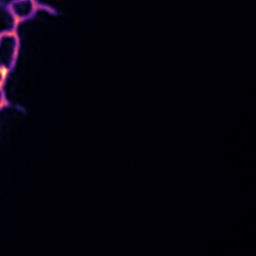
Label: Super-resolution ER image